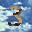
Label: 3